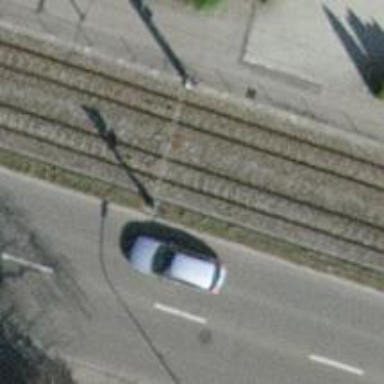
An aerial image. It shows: Railway signal.